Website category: jobs
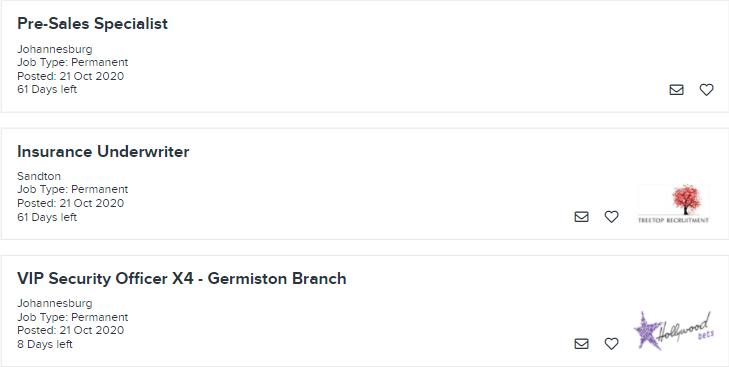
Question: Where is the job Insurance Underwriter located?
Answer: Sandton

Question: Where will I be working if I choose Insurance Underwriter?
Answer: Sandton

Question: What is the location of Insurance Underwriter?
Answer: Sandton

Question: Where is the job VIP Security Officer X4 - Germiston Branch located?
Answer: Johannesburg

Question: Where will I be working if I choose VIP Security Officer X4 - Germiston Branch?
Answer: Johannesburg

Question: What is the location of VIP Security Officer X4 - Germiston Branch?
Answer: Johannesburg

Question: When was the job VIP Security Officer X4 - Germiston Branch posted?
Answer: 21 Oct 2020

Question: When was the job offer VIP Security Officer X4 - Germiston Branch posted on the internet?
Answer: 21 Oct 2020

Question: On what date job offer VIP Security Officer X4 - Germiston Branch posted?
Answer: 21 Oct 2020

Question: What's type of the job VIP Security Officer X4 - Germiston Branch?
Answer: Job Type: Permanent

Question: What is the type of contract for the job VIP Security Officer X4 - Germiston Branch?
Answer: Job Type: Permanent

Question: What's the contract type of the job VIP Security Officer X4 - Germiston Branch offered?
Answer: Job Type: Permanent

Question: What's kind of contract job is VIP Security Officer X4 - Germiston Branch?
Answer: Job Type: Permanent

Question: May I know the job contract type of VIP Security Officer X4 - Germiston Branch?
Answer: Job Type: Permanent

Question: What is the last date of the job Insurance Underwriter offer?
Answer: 61 Days left

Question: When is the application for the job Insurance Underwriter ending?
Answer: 61 Days left

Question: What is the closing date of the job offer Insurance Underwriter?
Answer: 61 Days left

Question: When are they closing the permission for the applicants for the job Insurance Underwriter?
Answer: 61 Days left

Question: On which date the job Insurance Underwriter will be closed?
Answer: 61 Days left

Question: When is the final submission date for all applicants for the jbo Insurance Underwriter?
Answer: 61 Days left

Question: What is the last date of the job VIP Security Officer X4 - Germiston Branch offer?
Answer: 8 Days left

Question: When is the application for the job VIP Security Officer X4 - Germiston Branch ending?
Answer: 8 Days left

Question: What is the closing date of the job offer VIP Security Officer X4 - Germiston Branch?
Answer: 8 Days left

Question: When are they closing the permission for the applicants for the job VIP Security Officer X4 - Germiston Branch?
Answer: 8 Days left

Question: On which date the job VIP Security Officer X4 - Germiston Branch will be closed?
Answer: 8 Days left

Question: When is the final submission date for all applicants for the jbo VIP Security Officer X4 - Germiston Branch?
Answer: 8 Days left

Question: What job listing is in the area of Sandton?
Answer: Insurance Underwriter

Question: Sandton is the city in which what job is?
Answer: Insurance Underwriter

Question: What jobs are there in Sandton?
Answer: Insurance Underwriter

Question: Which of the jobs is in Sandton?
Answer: Insurance Underwriter

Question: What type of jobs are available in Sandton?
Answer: Insurance Underwriter

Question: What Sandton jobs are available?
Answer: Insurance Underwriter